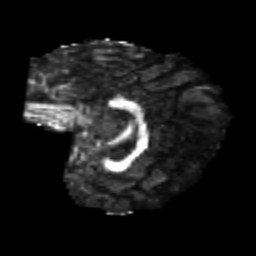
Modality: FA
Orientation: sagittal
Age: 21
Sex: female
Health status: healthy
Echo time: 0.074 s